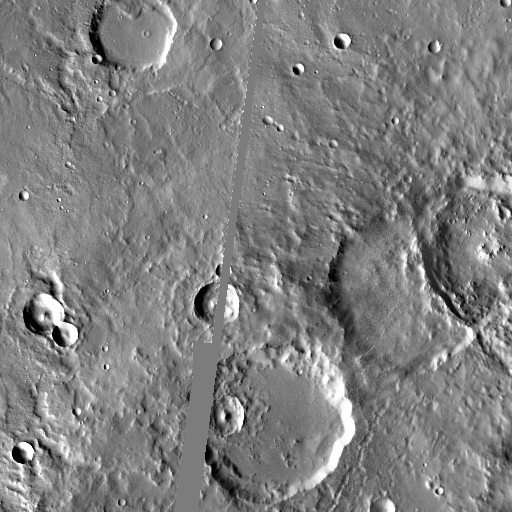
Crater classes present: Background, Other, Layered, Buried, Secondary